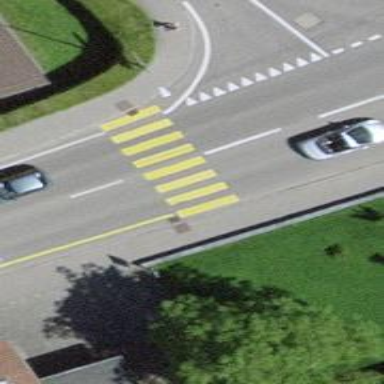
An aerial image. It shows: Zebra crossing on the road.